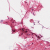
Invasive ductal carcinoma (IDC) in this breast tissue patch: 0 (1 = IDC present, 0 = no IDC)